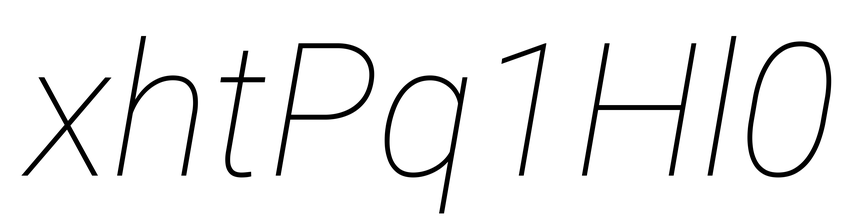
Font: Roboto-Italic_Thin_Italic